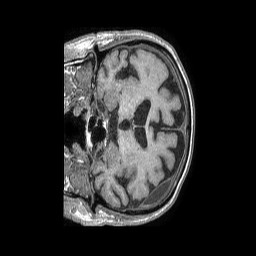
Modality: T1w
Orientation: coronal
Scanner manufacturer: philips
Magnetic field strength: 1.5 T
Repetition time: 0.007887 s
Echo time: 0.003702 s